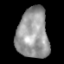
Tissue: lung
Cell type: T cells
Senescence score: 0.2334
Nuclear area (px): 1558
Mean DAPI intensity: 152.313